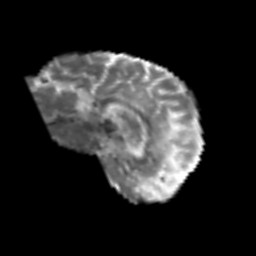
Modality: MD
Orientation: sagittal
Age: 66
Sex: female
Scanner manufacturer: siemens
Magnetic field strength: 3 T
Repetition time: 6.1 s
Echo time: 0.101 s